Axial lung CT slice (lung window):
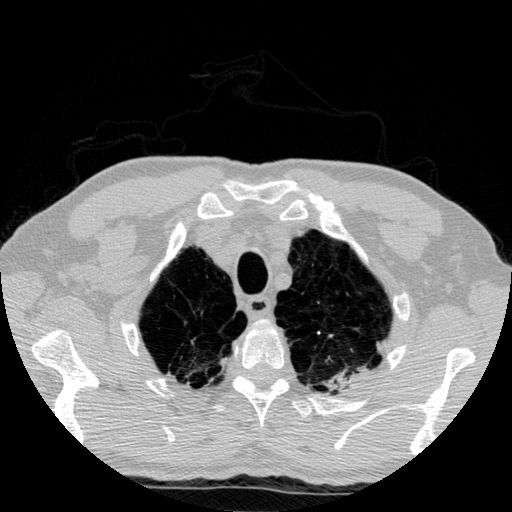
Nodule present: no